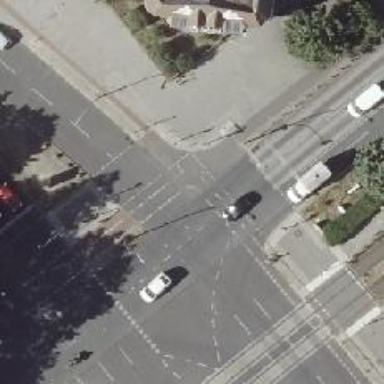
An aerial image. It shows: Crossing with traffic signals.